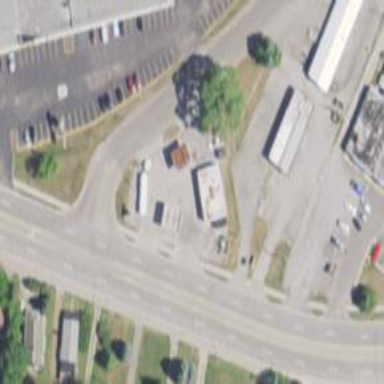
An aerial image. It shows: Convenience shop.